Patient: sex M, age 61
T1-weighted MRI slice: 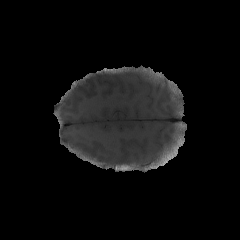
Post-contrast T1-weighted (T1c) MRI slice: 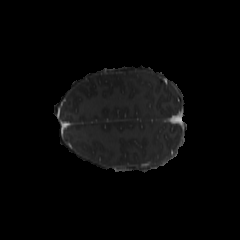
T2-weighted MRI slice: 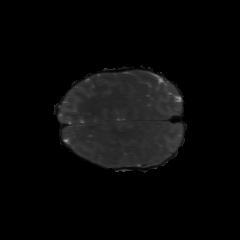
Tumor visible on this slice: no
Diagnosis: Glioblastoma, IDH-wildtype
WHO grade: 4